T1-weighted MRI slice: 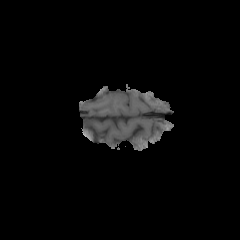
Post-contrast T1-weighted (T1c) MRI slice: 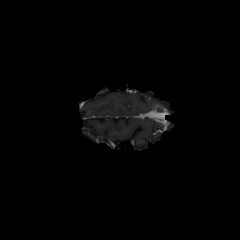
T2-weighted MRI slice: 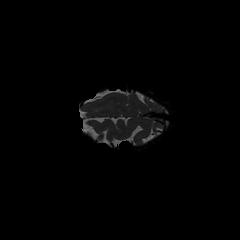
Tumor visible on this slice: no